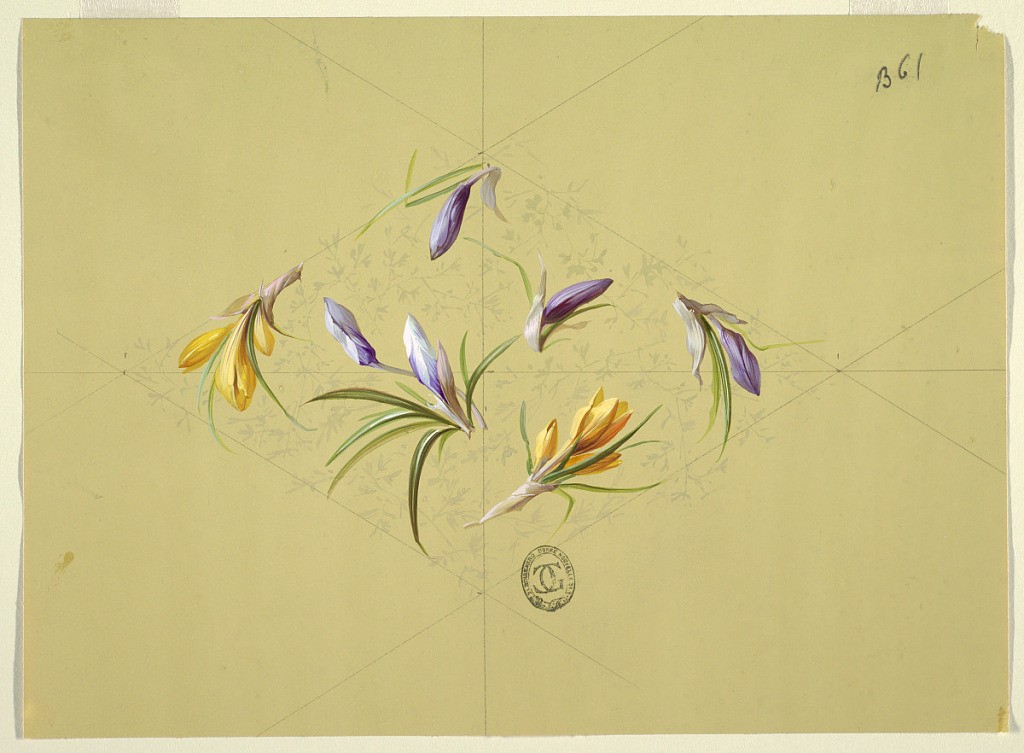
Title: Designs for Wallpaper and Textiles: Flowers
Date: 19th century
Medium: Brush and gouache, graphite on beige paper
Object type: Drawing
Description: Ten pink flowers and buds with the flowers equal in size to their stems, some with foliage and some with two flowers. The ten flowers are spread across page. In background two light gray and beige sections of grasses with their tops facing outward to the left and right.